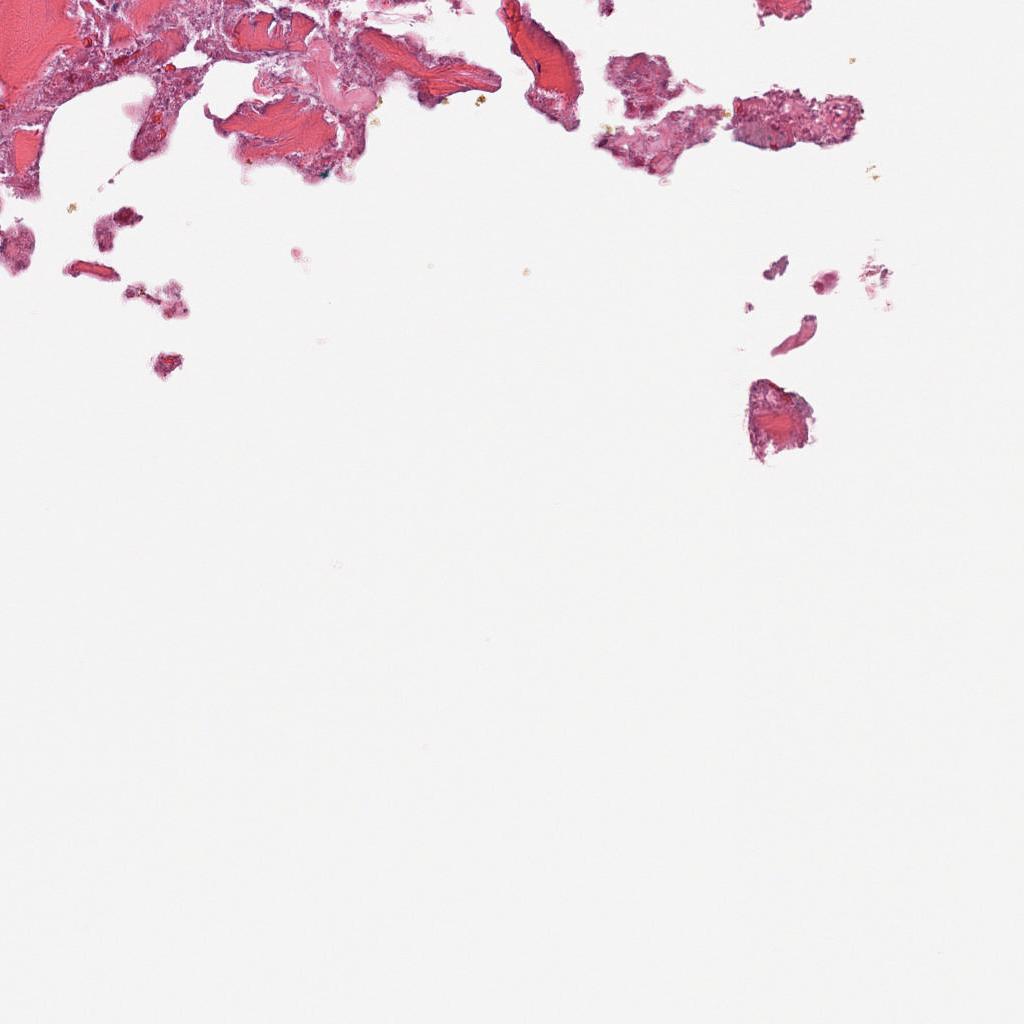
Label: Non-Tumor